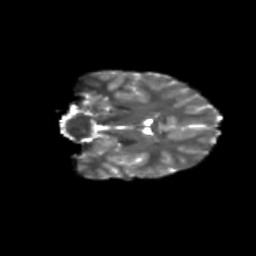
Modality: T2w
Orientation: coronal
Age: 13
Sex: male
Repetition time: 9.512 s
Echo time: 0.089 s